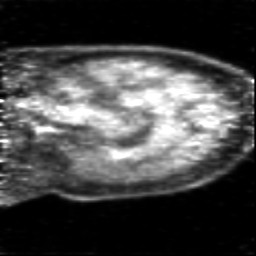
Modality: PET
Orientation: sagittal
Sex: male
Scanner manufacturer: siemens